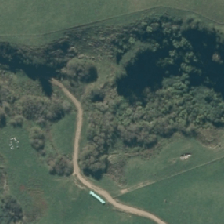
Land cover: deciduous_hardwood